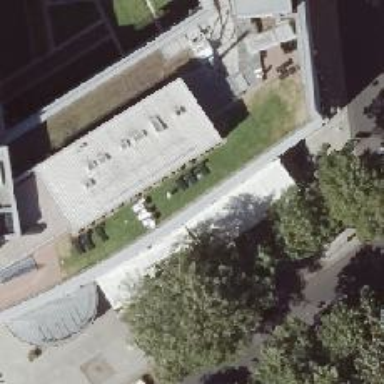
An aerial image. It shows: Restaurant with terrace.